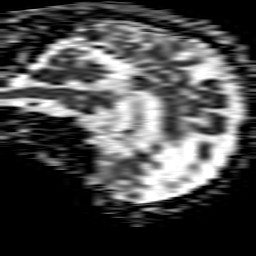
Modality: ADC
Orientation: sagittal
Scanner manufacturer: philips
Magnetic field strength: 1.5 T
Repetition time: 3.664 s
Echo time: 0.09092 s